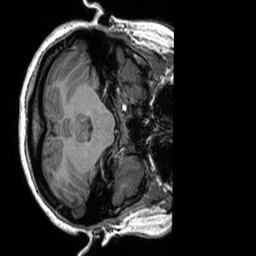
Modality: T1w
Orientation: axial
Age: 20
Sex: female
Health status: healthy
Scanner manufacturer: siemens
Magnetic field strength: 3 T
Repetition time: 2.3 s
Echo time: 0.00298 s